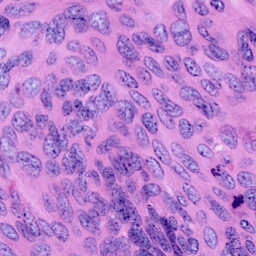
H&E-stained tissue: Cervix